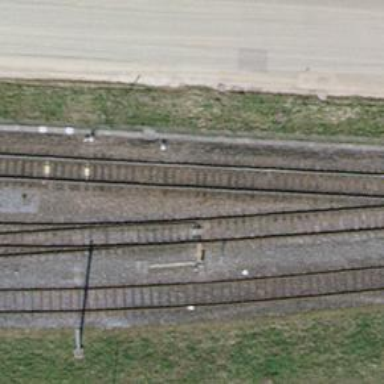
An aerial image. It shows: Railway switch.